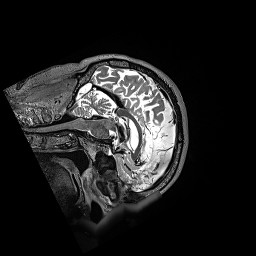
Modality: T2w
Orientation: sagittal
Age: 80
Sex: male